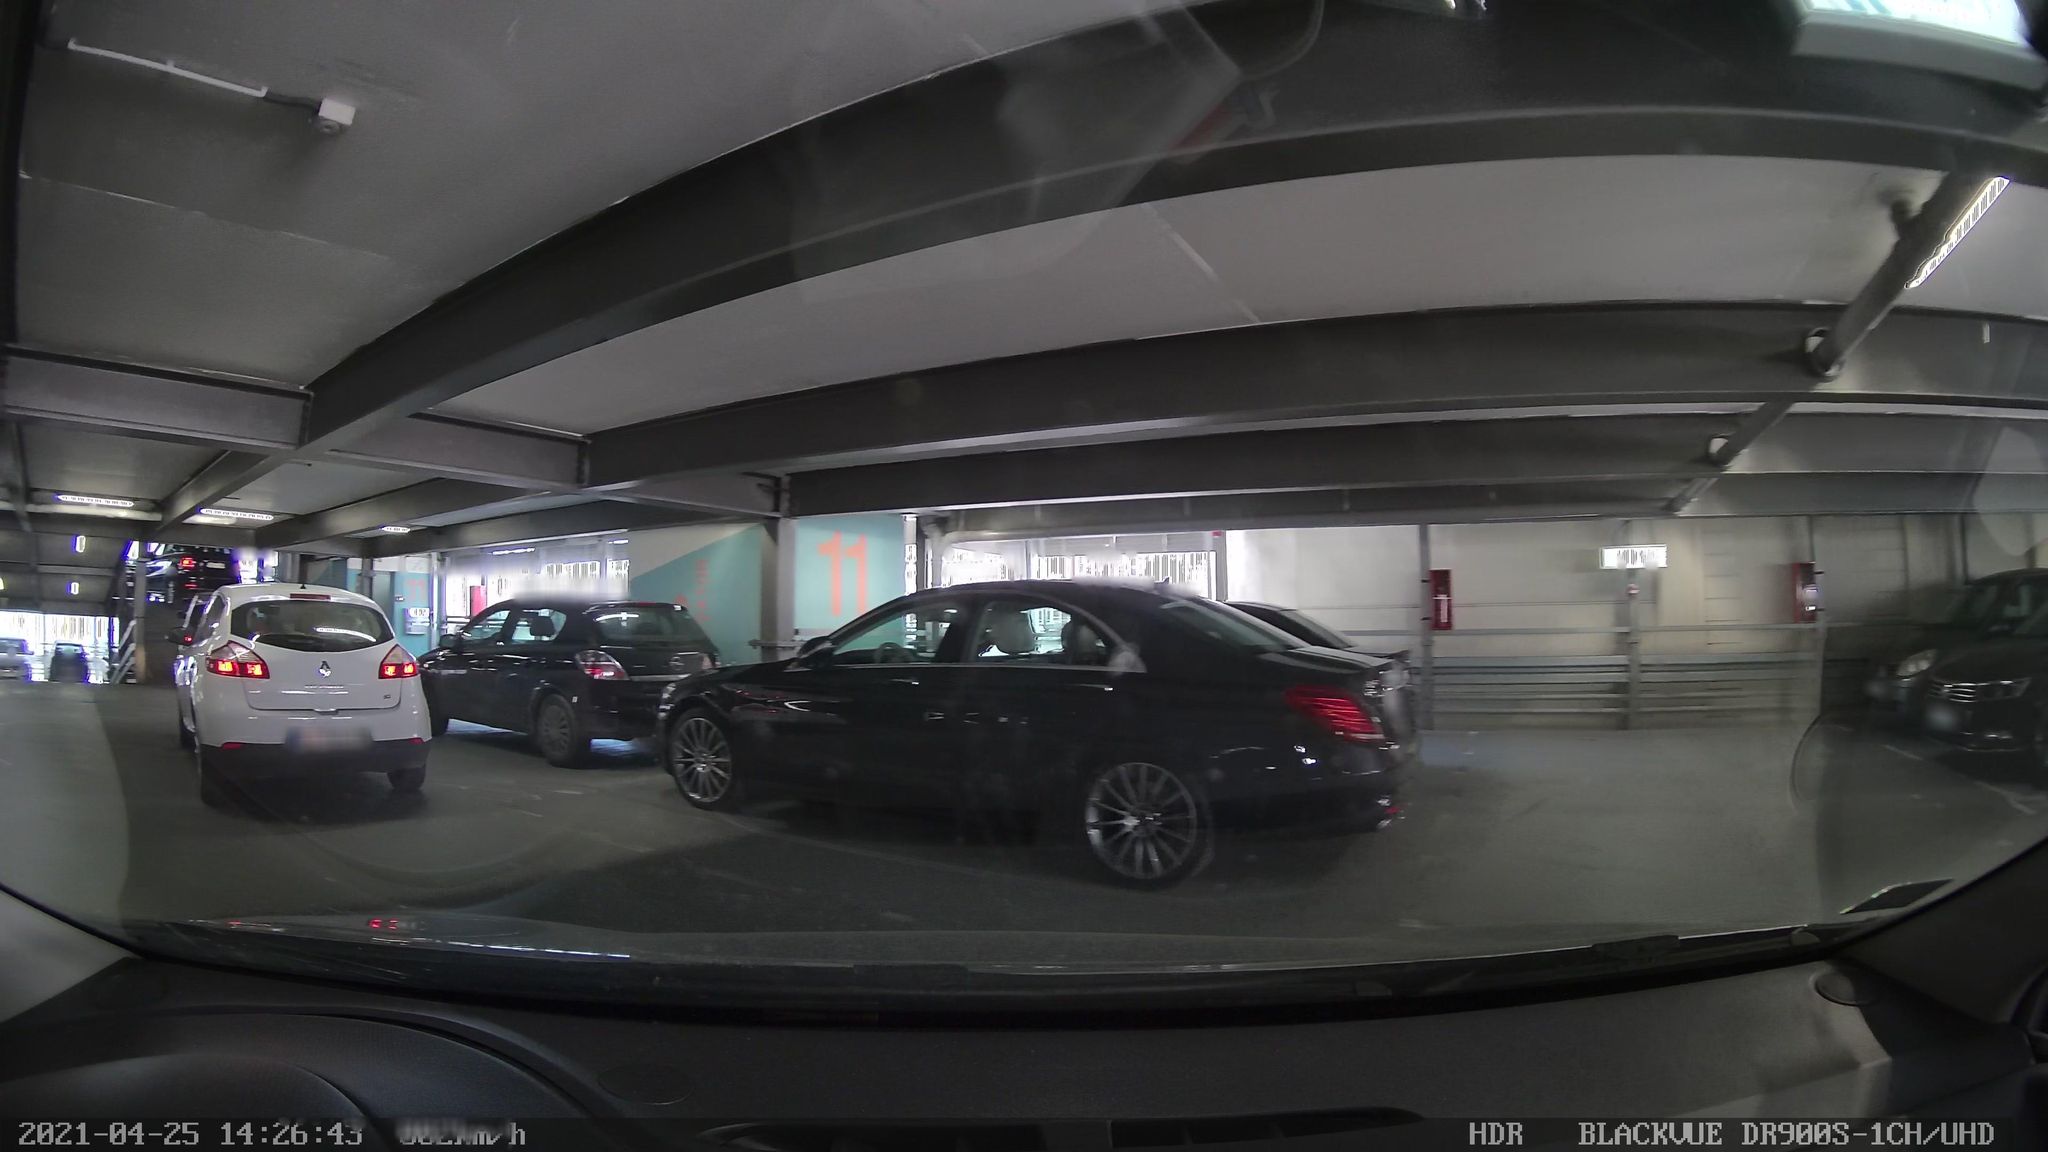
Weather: rainy
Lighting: night
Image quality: slightly poor
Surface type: driving surface
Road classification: footway, steps, pedestrian
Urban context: urban centre
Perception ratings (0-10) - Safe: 1.21, Lively: 7.72, Beautiful: 1.79, Boring: 3.46, Depressing: 8.34, Wealthy: 3.96